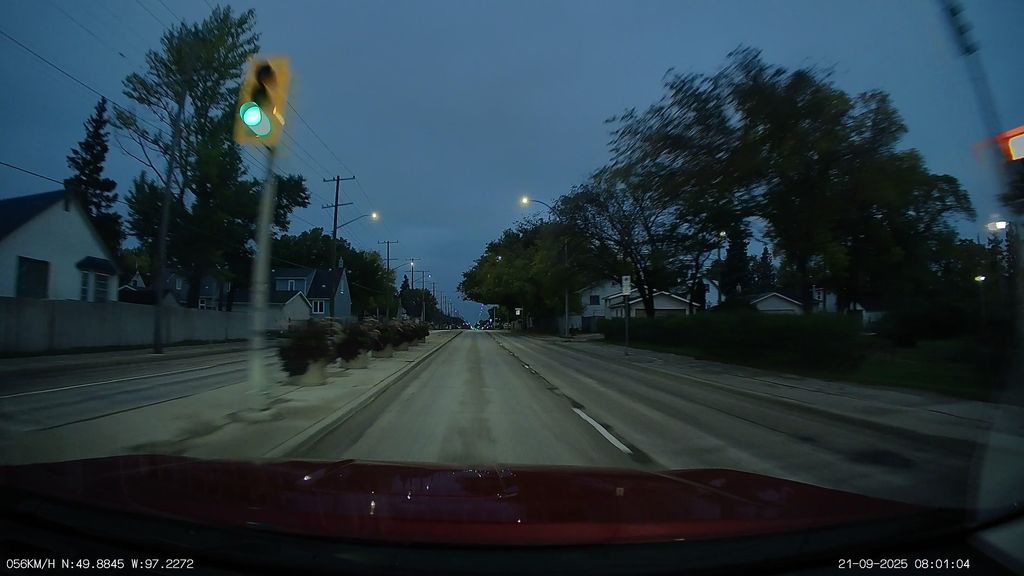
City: winnipeg